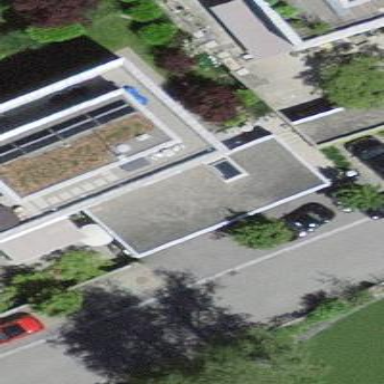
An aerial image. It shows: View of roof of building.